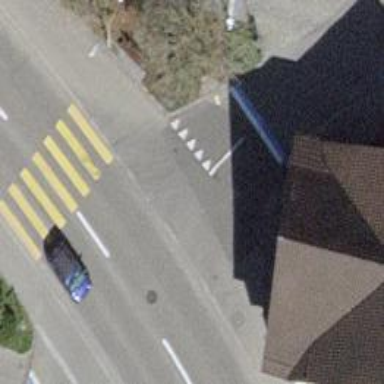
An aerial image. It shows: Road with "give way" sign.